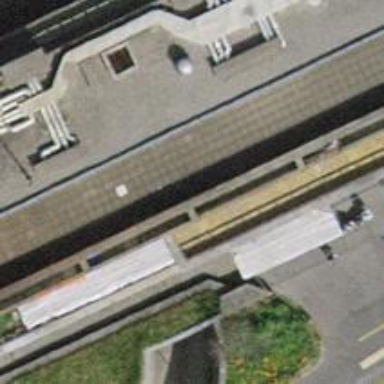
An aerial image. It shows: Parking aisle under tunnel.